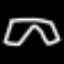
Label: pants